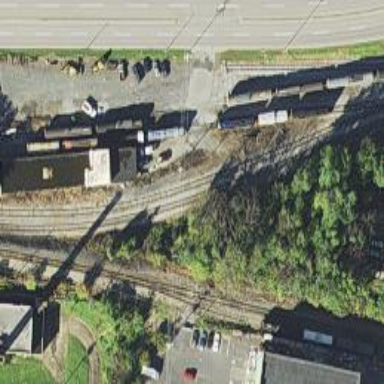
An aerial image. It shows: Railway siding with rails.